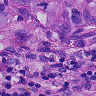
Metastatic tissue present: yes